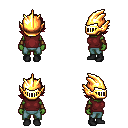
a pixel art fantasy rpg character, female body template, orc, green skin, maroon sleeveless shirt, teal pants, brunette swoop hairstyle, gold helm, leather bracers, black shoes, four views (front, back, left, right), 2x2 character sprite sheet, small pixel art, hard edges, no anti-aliasing